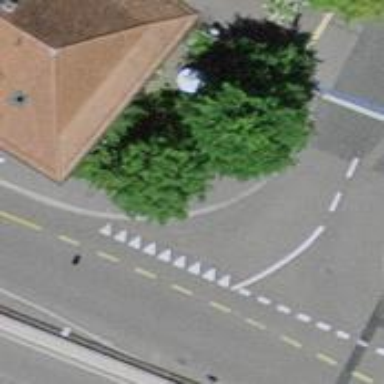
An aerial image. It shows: Kerb serving as barrier.